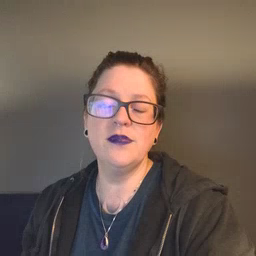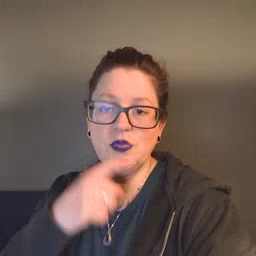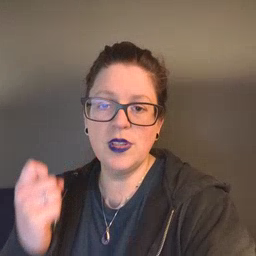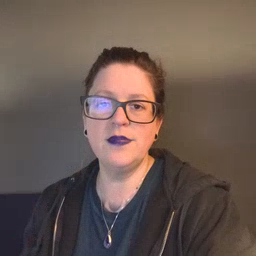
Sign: dry